Field crop: tomato
Growth stage: 1
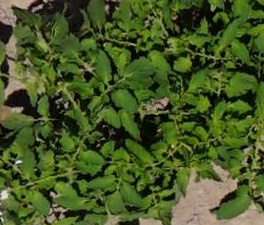
Species: tomato